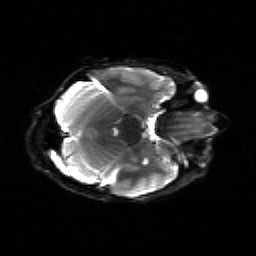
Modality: sbref
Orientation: axial
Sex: male
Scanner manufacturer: siemens
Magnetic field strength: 3 T
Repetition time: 5 s
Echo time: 0.071 s